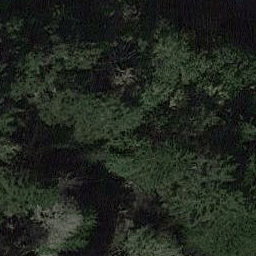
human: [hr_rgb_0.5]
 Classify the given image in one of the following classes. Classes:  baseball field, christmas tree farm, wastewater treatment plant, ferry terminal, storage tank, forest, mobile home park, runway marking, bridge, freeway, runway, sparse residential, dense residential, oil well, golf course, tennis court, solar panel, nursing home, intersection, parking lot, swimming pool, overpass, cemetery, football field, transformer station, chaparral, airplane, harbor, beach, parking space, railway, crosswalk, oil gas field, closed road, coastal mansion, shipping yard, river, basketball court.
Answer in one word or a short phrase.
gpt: forest